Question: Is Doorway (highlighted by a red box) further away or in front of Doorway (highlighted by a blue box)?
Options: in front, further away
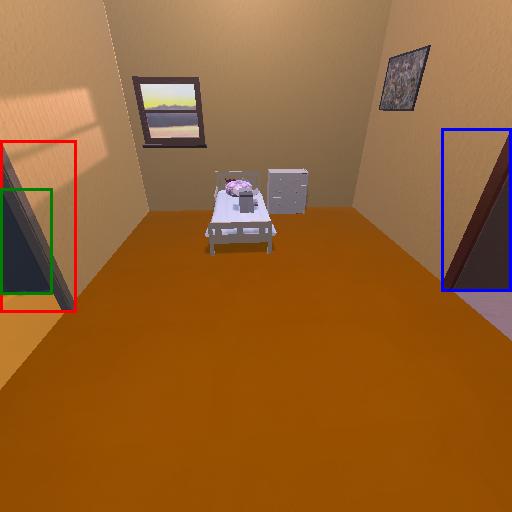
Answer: in front